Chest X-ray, PA view. Patient: 44 years old, sex F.
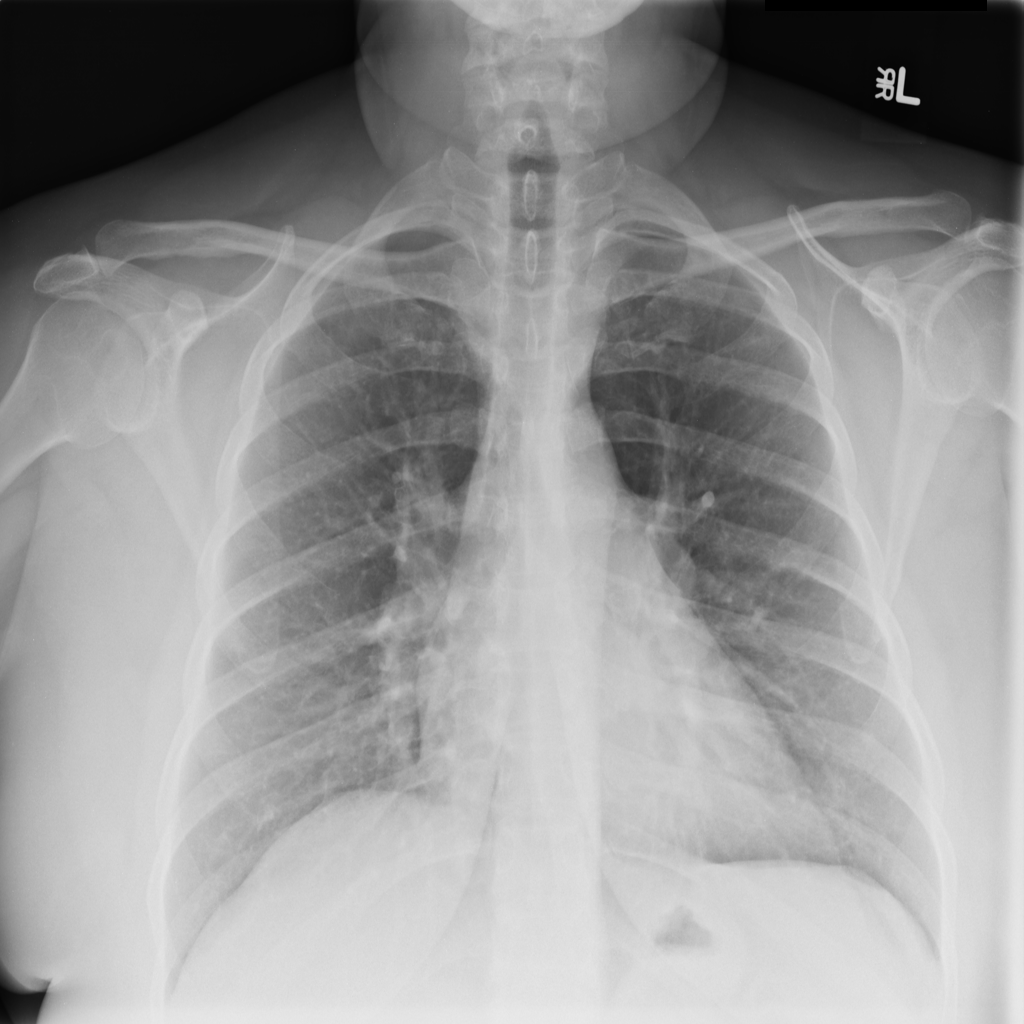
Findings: No Finding